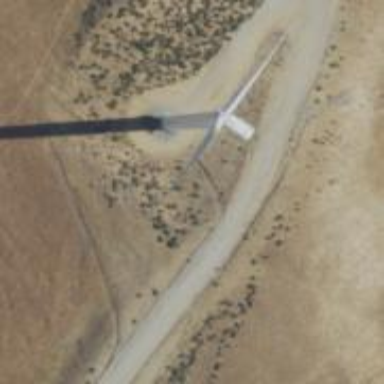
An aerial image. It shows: Wind generator using wind turbines of horizontal axis.